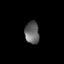
Tissue: lung
Cell type: Epithelial cells
Senescence score: 0.2394
Nuclear area (px): 315
Mean DAPI intensity: 100.254